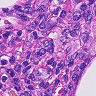
Metastatic tissue present: no